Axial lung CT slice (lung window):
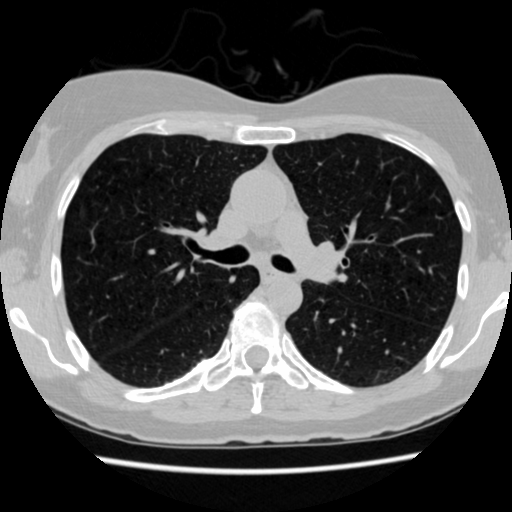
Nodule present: no